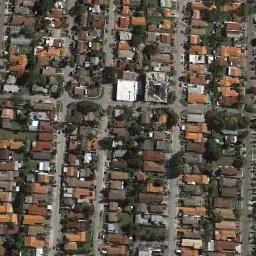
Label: dense_residential